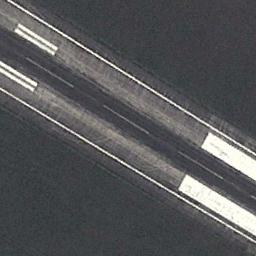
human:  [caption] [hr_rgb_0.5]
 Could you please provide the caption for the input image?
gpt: The runway is on the grass .

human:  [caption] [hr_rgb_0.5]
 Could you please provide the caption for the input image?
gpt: The runway goes through the lawn and several touchdown zone markings and aiming point markings are on the runway .

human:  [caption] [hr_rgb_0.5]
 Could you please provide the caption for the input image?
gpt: There is bare ground next to the runway, With white short and thick line signs on the runway .

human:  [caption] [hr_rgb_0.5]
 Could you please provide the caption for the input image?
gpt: The grass is beside the runway .

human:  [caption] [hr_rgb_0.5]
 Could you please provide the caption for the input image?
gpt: There are green meadows beside the runway .